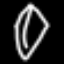
Label: diamond